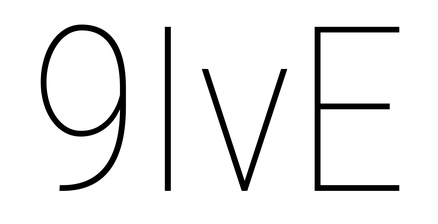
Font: Roboto_Condensed_Thin